Question: I'm looking for an Excel formula that checks if there is any colored cell within a row.
If there is, in the same row in column 2 (Which is actually column B) , otherwise .
I tried this formula to check in the second row:
'''
=IF(2:2.Interior.Color=4,"Yes","No")
'''
Maybe the solution should be written in VBA code rather than Excel formula.
Here is how I want it to look:

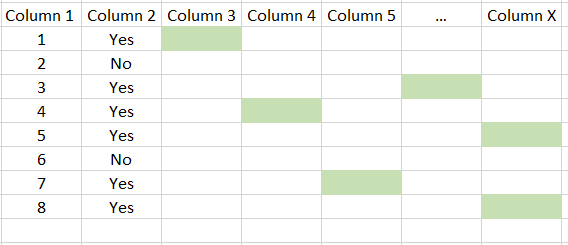
Answer: In vba you can try with this code: In this exemple i used The range C2 TO F10, but you can change the values that are into startRow, endRow, startCol end in endCol to change the range.
'''
Sub MyInteriorColor()
Const COLOR As Integer = 4 ' here you can change the color
Dim startRow, endRow, startCol, endCol, i, c As Integer
startRow = 2 ' Read the interior color from second row
endRow = 10 ' Last row where i read the interior color
startCol = 3 ' Column where i start to read the interior color
endCol = 6 ' Column where i finish to read interior color
For i = startRow To endRow
For c = startCol To endCol
If Cells(i, c).Interior.ColorIndex = COLOR Then
Cells(i, 2) = "YES"
Exit For
Else
Cells(i, 2) = "NO"
End If
Next c
Next i
End Sub
'''